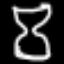
Label: hourglass